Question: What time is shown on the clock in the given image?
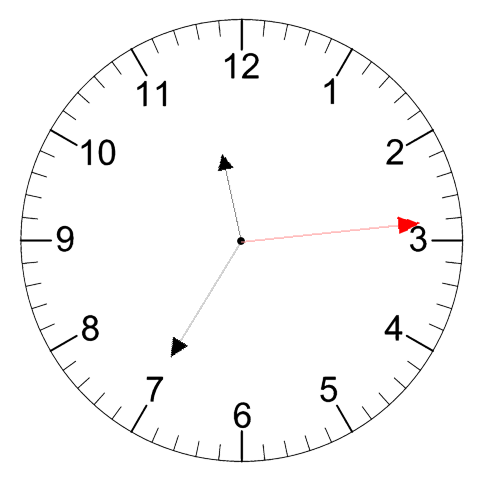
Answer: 11:35:14